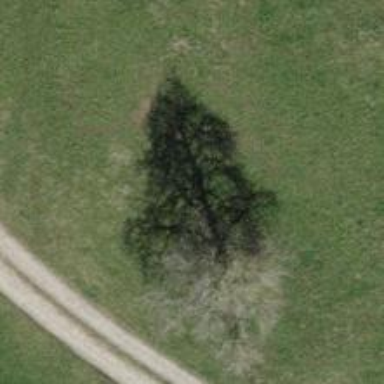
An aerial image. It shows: Single tag "natural: tree."